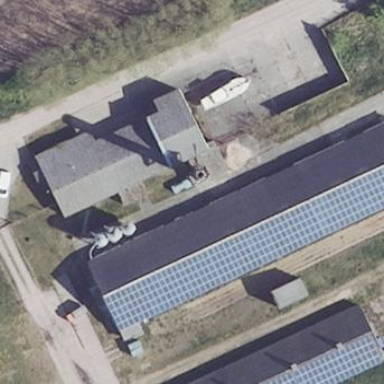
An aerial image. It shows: Farm auxiliary building.